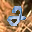
Label: 2